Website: walmart
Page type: address-validator
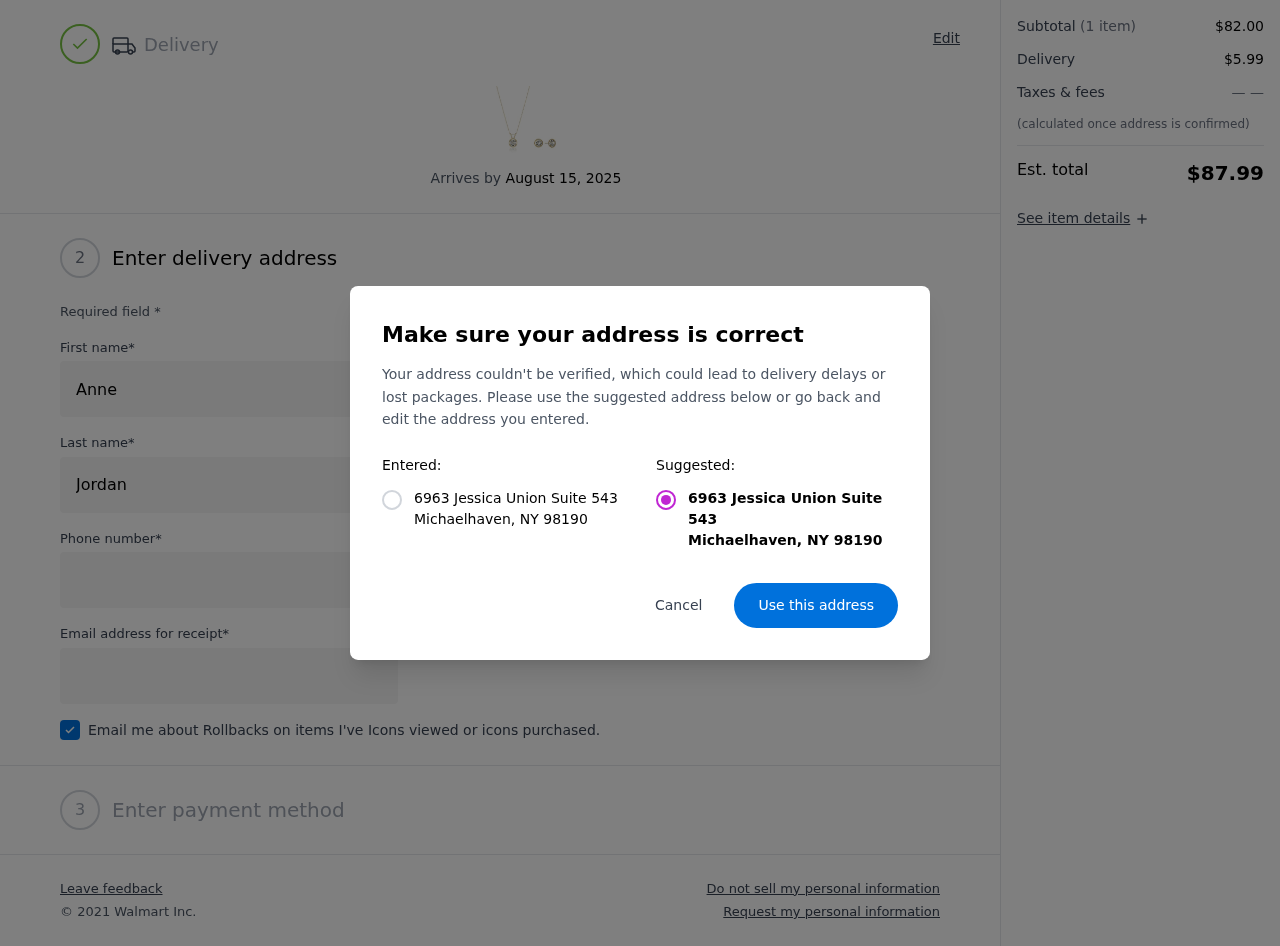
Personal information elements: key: PII_CITY
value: Michaelhaven
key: PII_POSTCODE
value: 98190
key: PII_STATE_ABBR
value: NY
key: PII_STREET
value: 6963 Jessica Union Suite 543
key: PII_FIRSTNAME
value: Anne
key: PII_LASTNAME
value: Jordan
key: PII_STREET2
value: Suite 027
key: PII_PHONE
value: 8816411420
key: PII_EMAIL
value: anne_jordan@gmail.com
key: PII_POSTCODE_FULL
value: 98190
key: PII_POSTCODE_NUMERIC
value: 98190
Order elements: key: ORDER_DELIVERY_DATE
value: August 15, 2025
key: ORDER_SUBTOTAL
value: $82.00
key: ORDER_SHIPPING_COST
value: $5.99
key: ORDER_TOTAL
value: $87.99